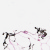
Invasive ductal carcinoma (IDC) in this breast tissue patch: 0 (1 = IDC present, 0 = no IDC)